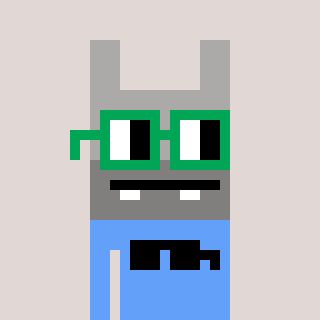
a pixel art character with square green glasses, a rabbit-shaped head and a blue-colored body on a warm background